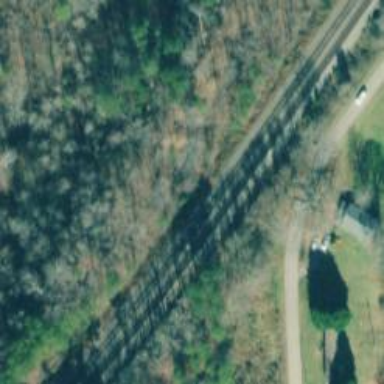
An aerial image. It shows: Railway siding with rails.